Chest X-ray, PA view. Patient: 58 years old, sex F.
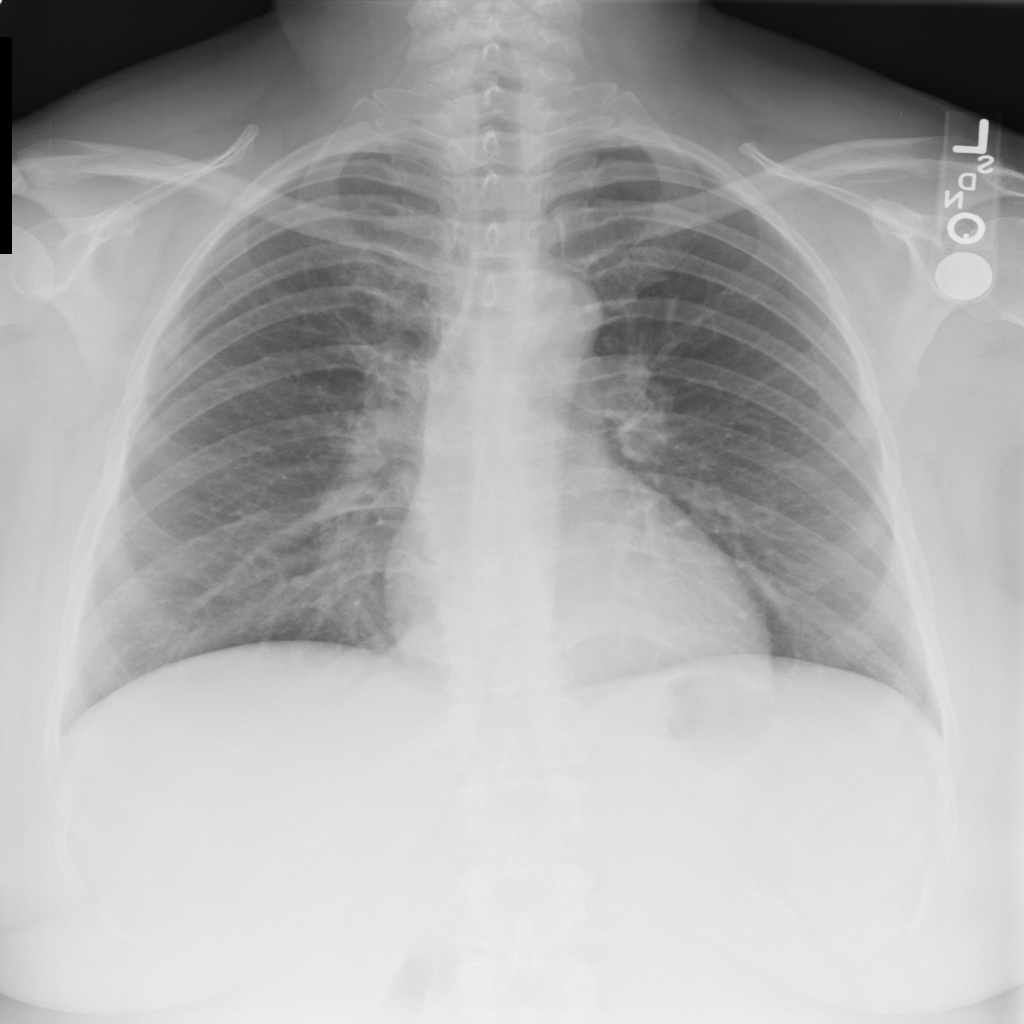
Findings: No Finding